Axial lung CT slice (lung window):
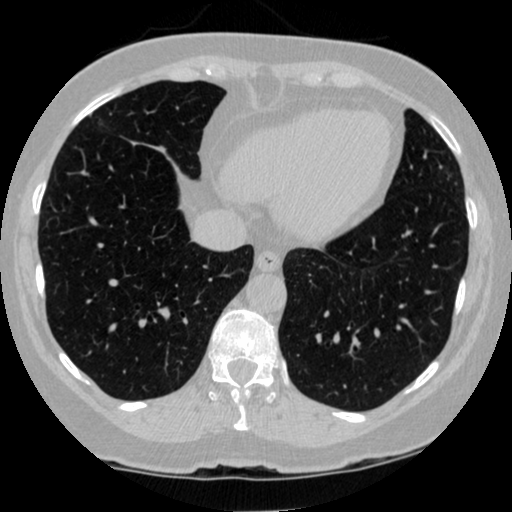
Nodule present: no